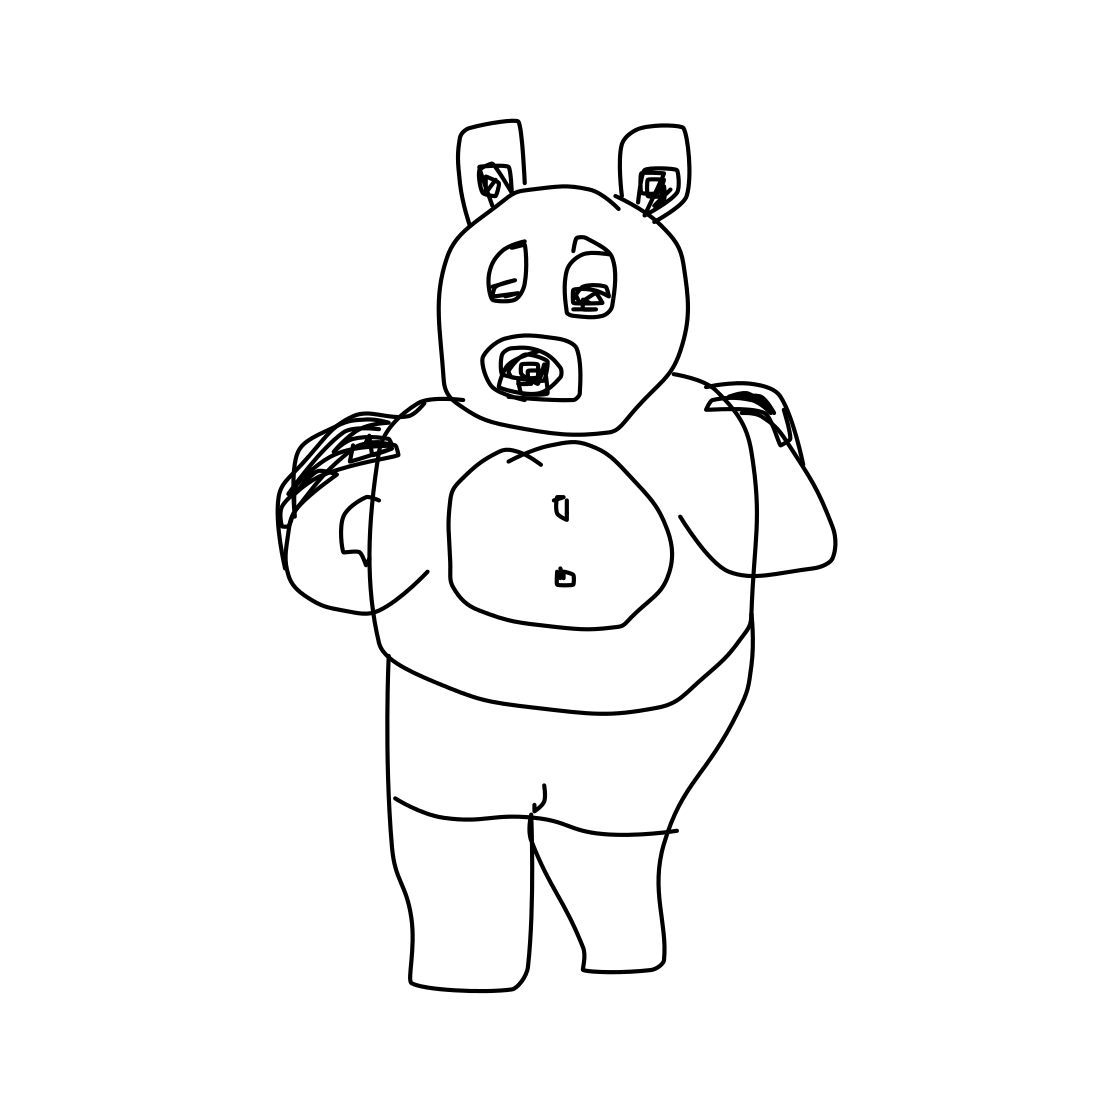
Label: teddy-bear